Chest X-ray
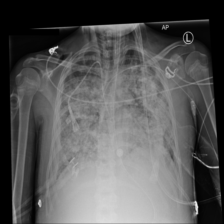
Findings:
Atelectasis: negative
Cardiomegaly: negative
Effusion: positive
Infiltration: positive
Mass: negative
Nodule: negative
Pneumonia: negative
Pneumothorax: negative
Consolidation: negative
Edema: negative
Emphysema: negative
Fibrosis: negative
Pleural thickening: negative
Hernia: negative